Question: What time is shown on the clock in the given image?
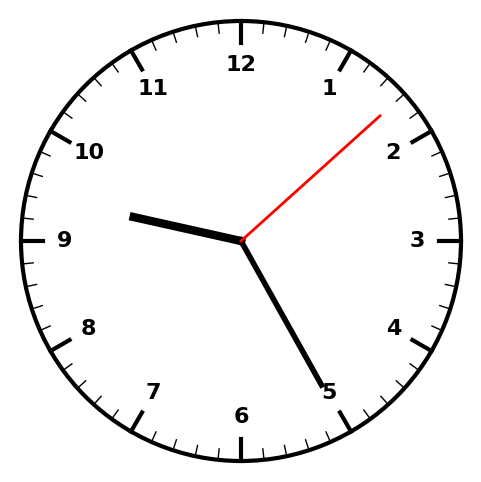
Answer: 09:25:08